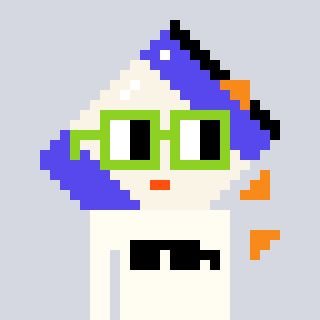
a pixel art character with square light green glasses, a chips-shaped head and a grayscale-colored body on a cool background